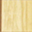
Piece: xx